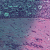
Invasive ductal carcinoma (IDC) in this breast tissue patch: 0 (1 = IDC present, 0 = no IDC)